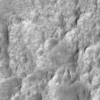
Label: not_dusty